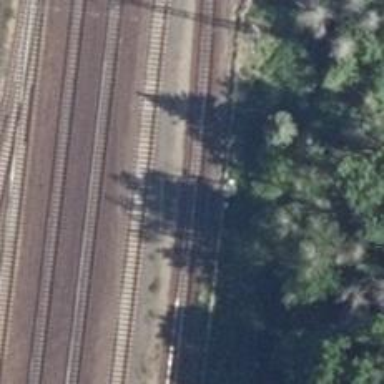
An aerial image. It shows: Railway signal.